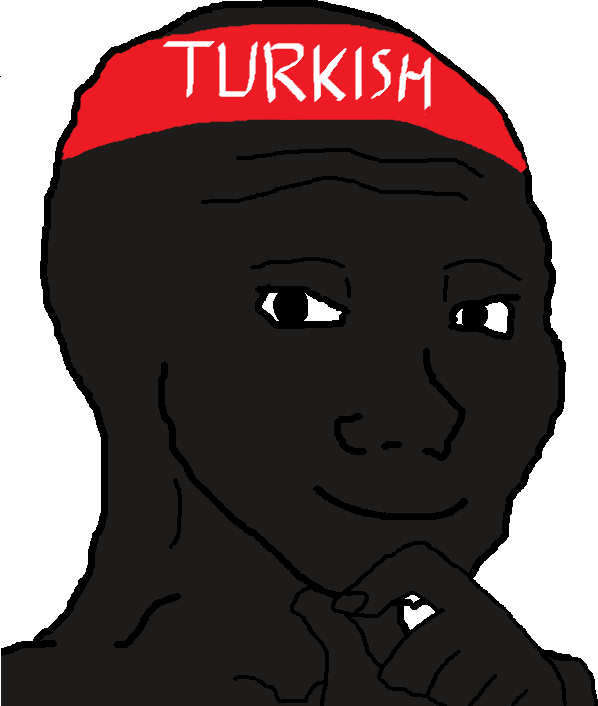
Label: 5_Blackjak